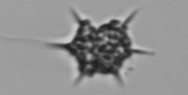
Label: Dictyocha